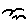
Label: bird